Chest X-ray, PA view. Patient: 59 years old, sex F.
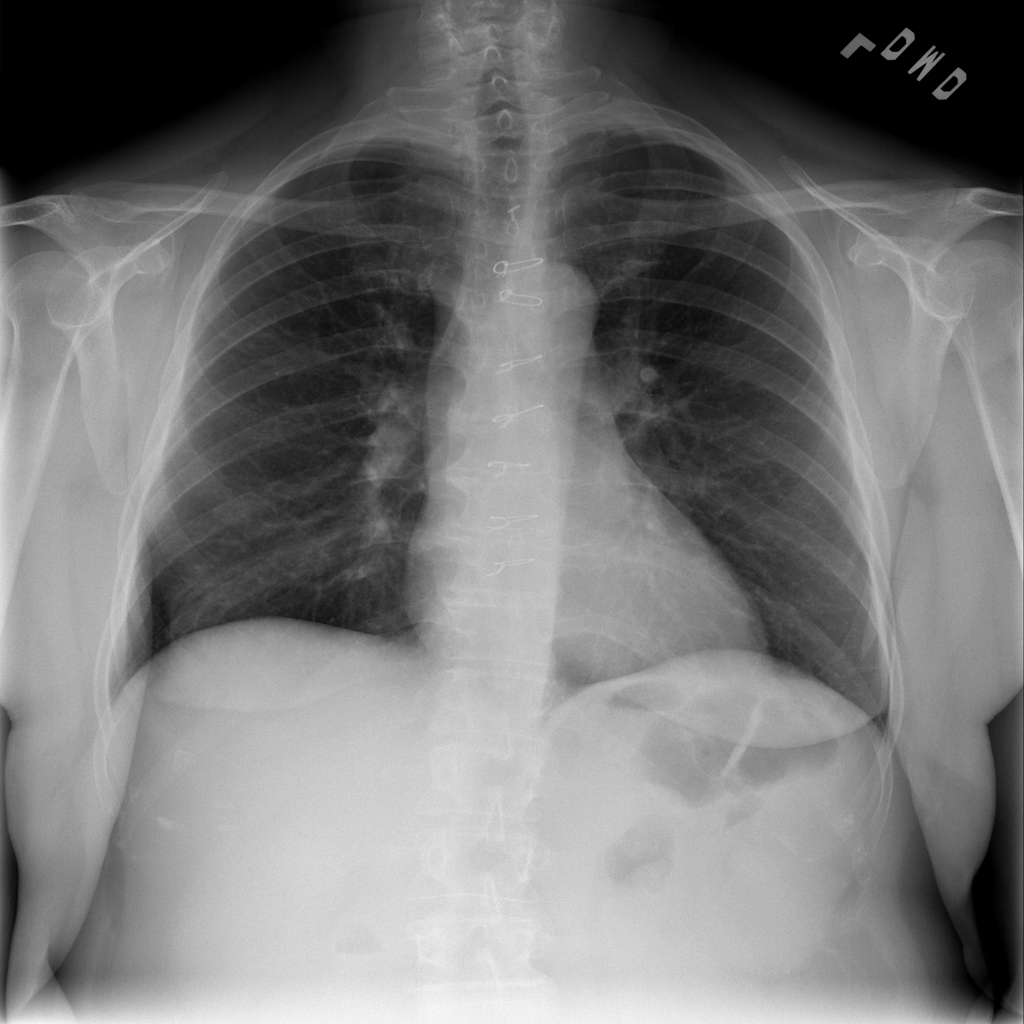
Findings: No Finding